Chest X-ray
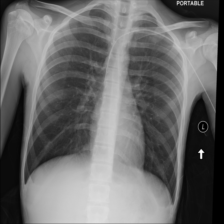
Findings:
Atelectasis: negative
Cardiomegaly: negative
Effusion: negative
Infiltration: negative
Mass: negative
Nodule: negative
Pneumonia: negative
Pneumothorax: negative
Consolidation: negative
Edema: negative
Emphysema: negative
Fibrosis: negative
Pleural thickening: negative
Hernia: negative